Interaction volume radius: 5 \u00c5
Interaction volume height: 30 \u00c5
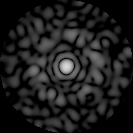
Disorder parameter: 0.7922